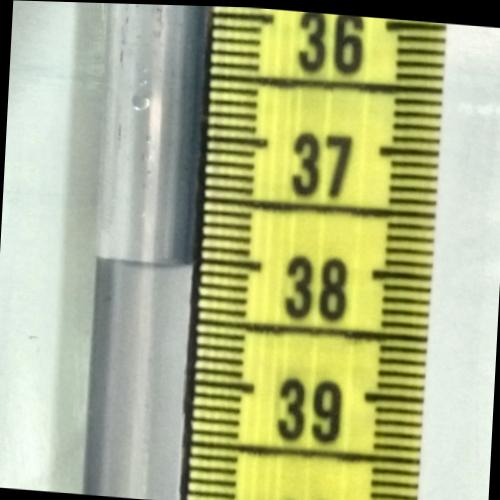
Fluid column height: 38.0 cm